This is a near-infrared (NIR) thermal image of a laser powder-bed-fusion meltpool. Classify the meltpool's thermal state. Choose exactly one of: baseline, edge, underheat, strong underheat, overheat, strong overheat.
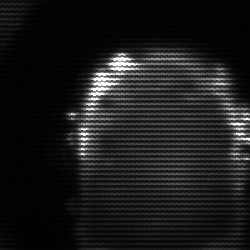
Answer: baseline